Interaction volume radius: 5 \u00c5
Interaction volume height: 10 \u00c5
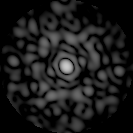
Disorder parameter: 0.818